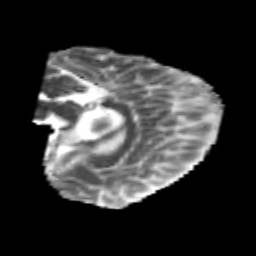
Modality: MD
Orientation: sagittal
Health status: healthy
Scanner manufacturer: philips
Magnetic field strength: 3 T
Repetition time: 6.964 s
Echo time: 0.092 s